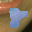
Label: 8